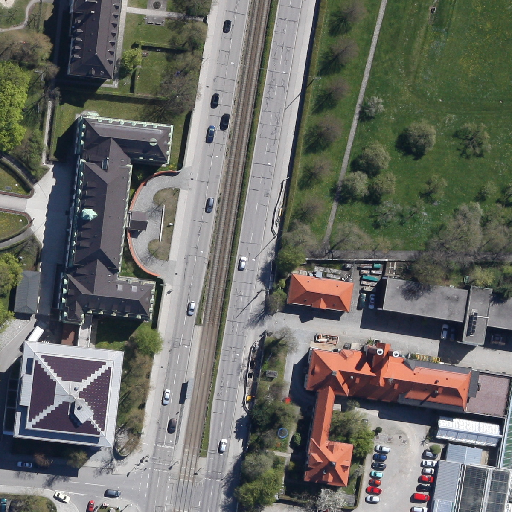
Referring expression: car driving on the road